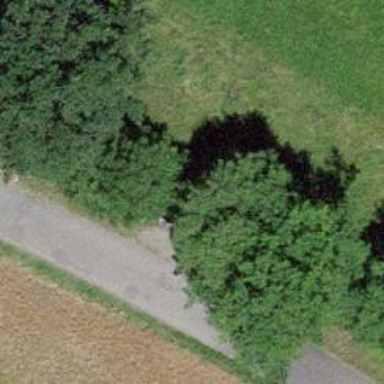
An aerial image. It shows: Bench for seating.